Question: I am looking for a way to download files from different pages and get them stored under a particular folder in a local machine. I am using Python 2.7
See the field below:

'''
<input type="hidden" name="supplier.orgProfiles(<PHONE>).location.locationPurposes().extendedAttributes(Upload_RFI_Form).value.filename" value="Screenshot.docx">
<a style="display:inline; position:relative;" href="
/aems/file/filegetrevision.do?fileEntityId=<PHONE>&cs=LU31NT9us5P9Pvkb1BrtdwaCrEraskiCJcY6E2ucP5s.xyz">
Screenshot.docx
</a>
'''
with the html content if add say 'https://xyz.test.com' and construct the URL like as below
<URL>
and place that URL on to the browser and hit 'Enter' giving me a chance to download the file as screenshot mentioned. But now can we find such 'aems/file/filegetrevision.do?fileEntityId=<PHONE>&cs=LU31NT9us5P9Pvkb1BrtdwaCrEraskiCJcY6E2ucP5s.xyz' values how many it is present there?
Only pain how to download that file. using scripts constructed URL:
'''
for a in soup.find_all('a', {"style": "display:inline; position:relative;"}, href=True):
href = a['href'].strip()
href = "https://xyz.test.com/" + href
print(href)
'''
Please help me here!
Let me know if you people need any more information from me, I am happy to share that to you people.
Thanks in advance!
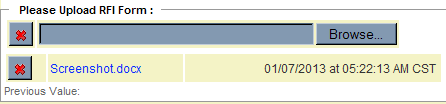
Answer: As @JohnZwinck suggested you can use 'urllib.urlretrieve' and use the 're' module to create a list of links on a given page and download each file. Below is an example.
'''
#!/usr/bin/python
"""
This script would scrape and download files using the anchor links.
"""
#Imports
import os, re, sys
import urllib, urllib2
#Config
base_url = "http://www.google.com/"
destination_directory = "downloads"
def _usage():
"""
This method simply prints out the Usage information.
"""
print "USAGE: %s <url>" %sys.argv[0]
def _create_url_list(url):
"""
This method would create a list of downloads, using the anchor links
found on the URL passed.
"""
raw_data = urllib2.urlopen(url).read()
raw_list = re.findall('<a style="display:inline; position:relative;" href="(.+?)"', raw_data)
url_list = [base_url + x for x in raw_list]
return url_list
def _get_file_name(url):
"""
This method will return the filename extracted from a passed URL
"""
parts = url.split('/')
return parts[len(parts) - 1]
def _download_file(url, filename):
"""
Given a URL and a filename, this method will save a file locally to the"
destination_directory path.
"""
if not os.path.exists(destination_directory):
print 'Directory [%s] does not exist, Creating directory...' % destination_directory
os.makedirs(destination_directory)
try:
urllib.urlretrieve(url, os.path.join(destination_directory, filename))
print 'Downloading File [%s]' % (filename)
except:
print 'Error Downloading File [%s]' % (filename)
def _download_all(main_url):
"""
Given a URL list, this method will download each file in the destination
directory.
"""
url_list = _create_url_list(main_url)
for url in url_list:
_download_file(url, _get_file_name(url))
def main(argv):
"""
This is the script's launcher method.
"""
if len(argv) != 1:
_usage()
sys.exit(1)
_download_all(sys.argv[1])
print 'Finished Downloading.'
if __name__ == '__main__':
main(sys.argv[1:])
'''
You can Change the 'base_url' and the 'destination_directory' according to your needs and save the script as 'download.py'. Then from the terminal use it like
'''
python download.py http://www.example.com/?page=1
'''